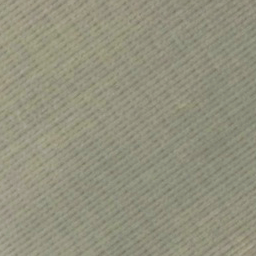
Label: agricultural